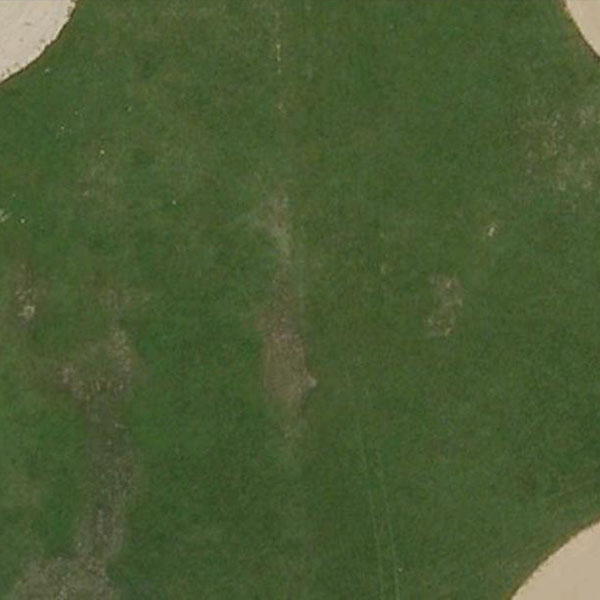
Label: Meadow